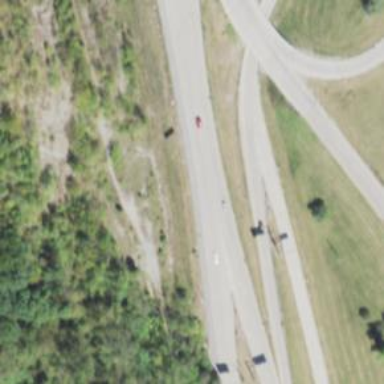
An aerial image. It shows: Primary link highway.